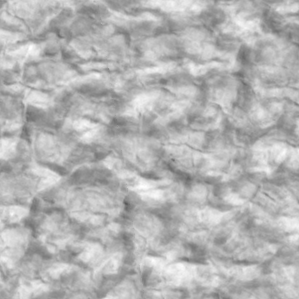
Label: non_frost